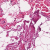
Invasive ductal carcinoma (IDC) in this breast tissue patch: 0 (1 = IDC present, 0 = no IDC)